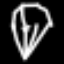
Label: diamond